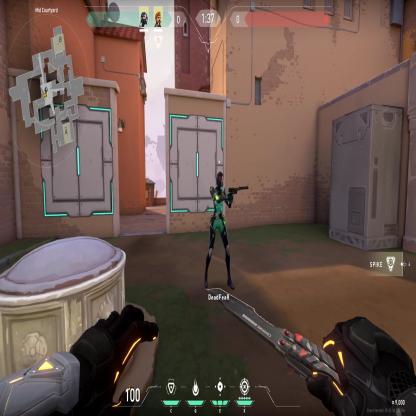
Label: teammate